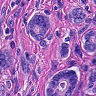
Metastatic tissue present: yes